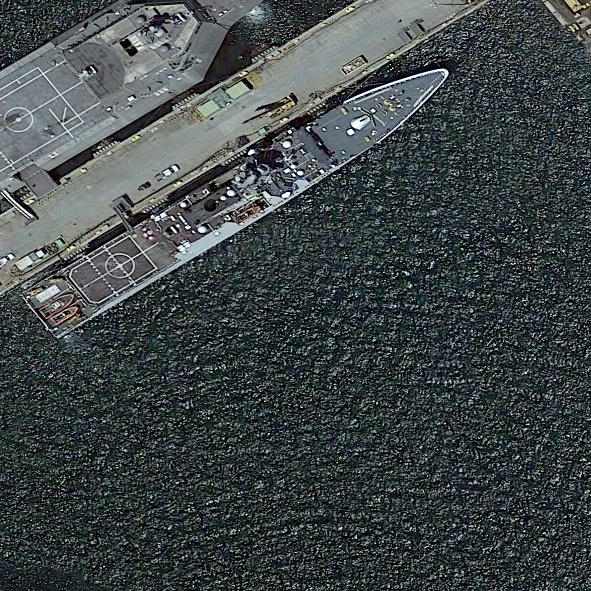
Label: Independence-class_combat_ship